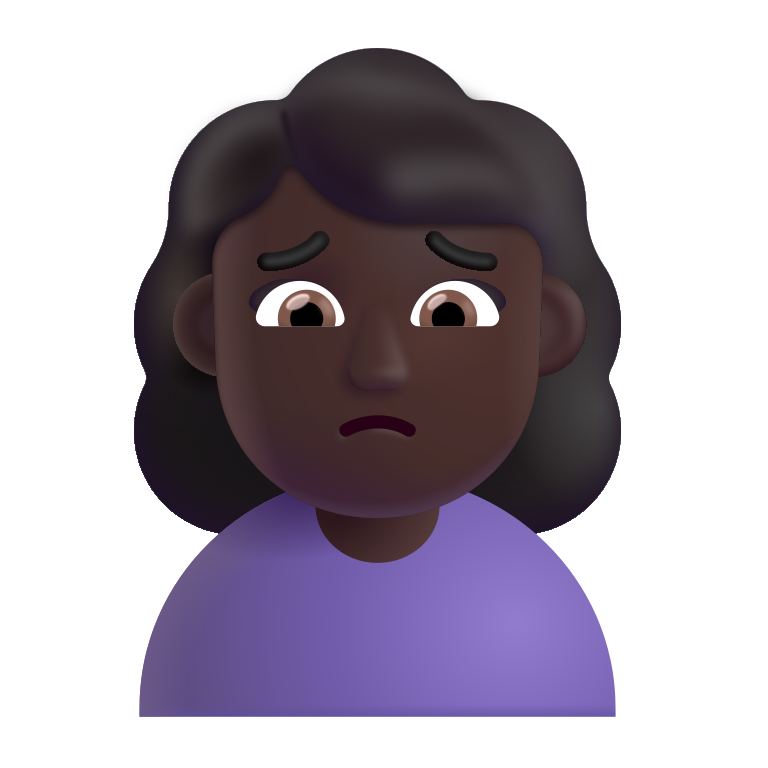
woman frowning color dark